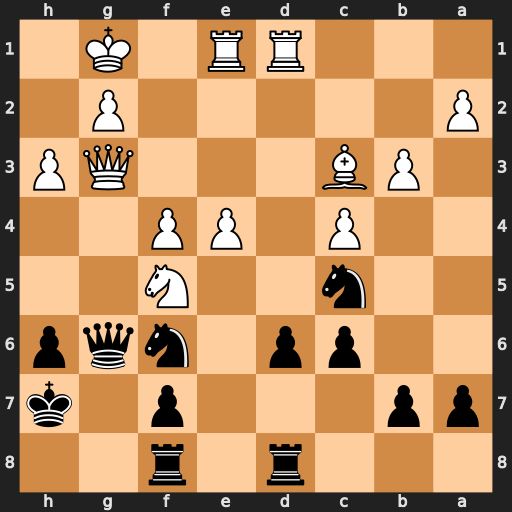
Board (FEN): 3r1r2/pp3p1k/2pp1nqp/2n2N2/2P1PP2/1PB3QP/P5P1/3RR1K1
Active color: b
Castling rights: -
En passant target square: -
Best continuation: Nfxe4 Qxg6+ fxg6